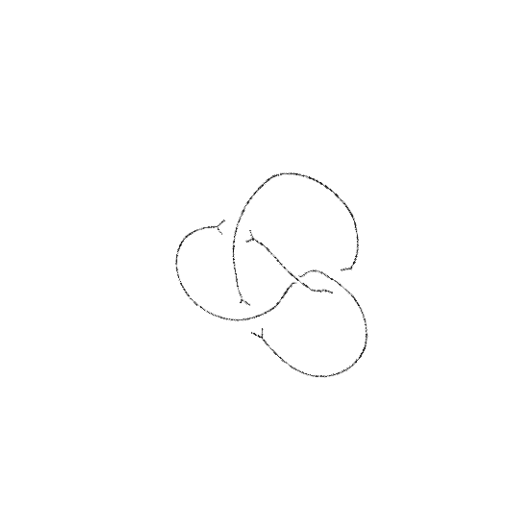
Crossing number: 4